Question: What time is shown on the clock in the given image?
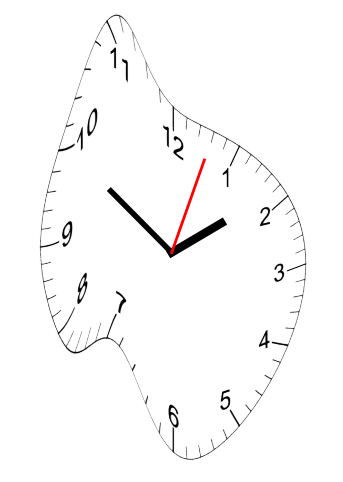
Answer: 01:50:03